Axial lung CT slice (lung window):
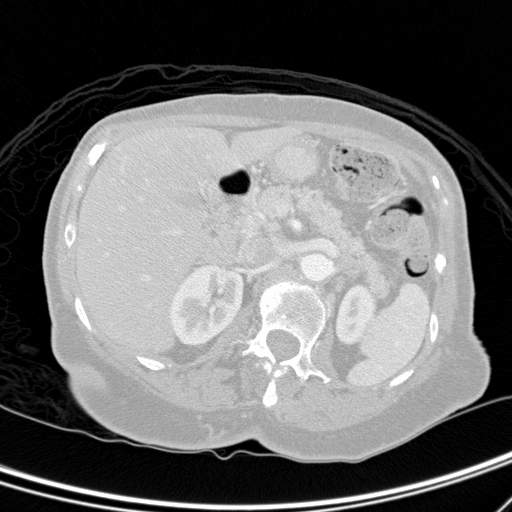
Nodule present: no